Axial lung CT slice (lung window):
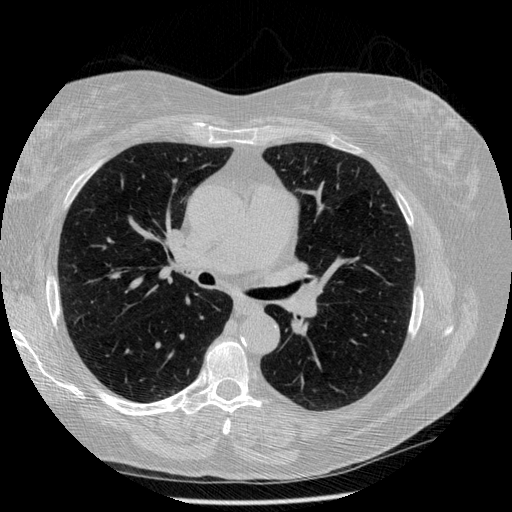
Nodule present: no